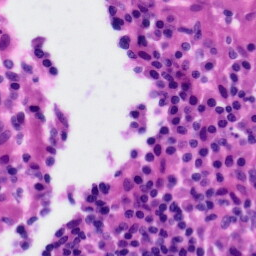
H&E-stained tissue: Tonsil